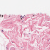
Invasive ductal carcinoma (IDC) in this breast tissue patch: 0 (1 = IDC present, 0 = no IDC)